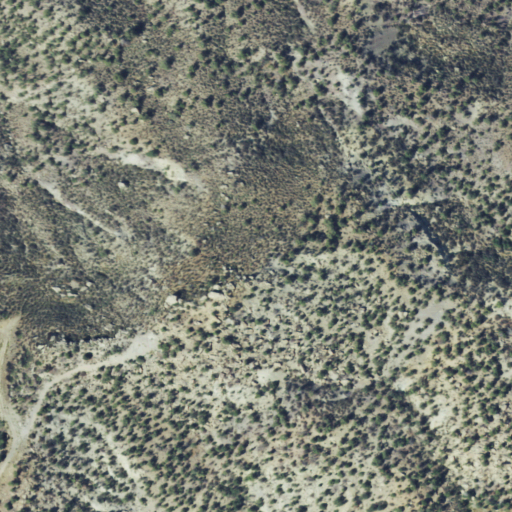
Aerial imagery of mountain in Colorado named Tiffany Peak containing shrub and evergreen forest